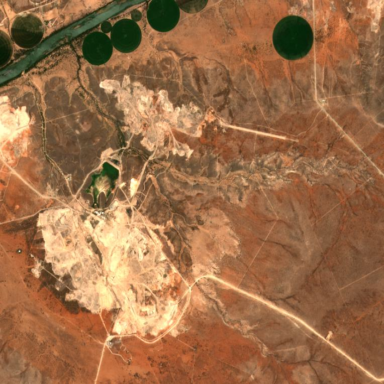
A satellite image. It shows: Industrial area used as quarry mine.